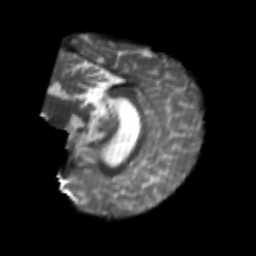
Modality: T2w
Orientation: sagittal
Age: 23
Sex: female
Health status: healthy
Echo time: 0.074 s